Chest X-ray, PA view. Patient: 49 years old, sex F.
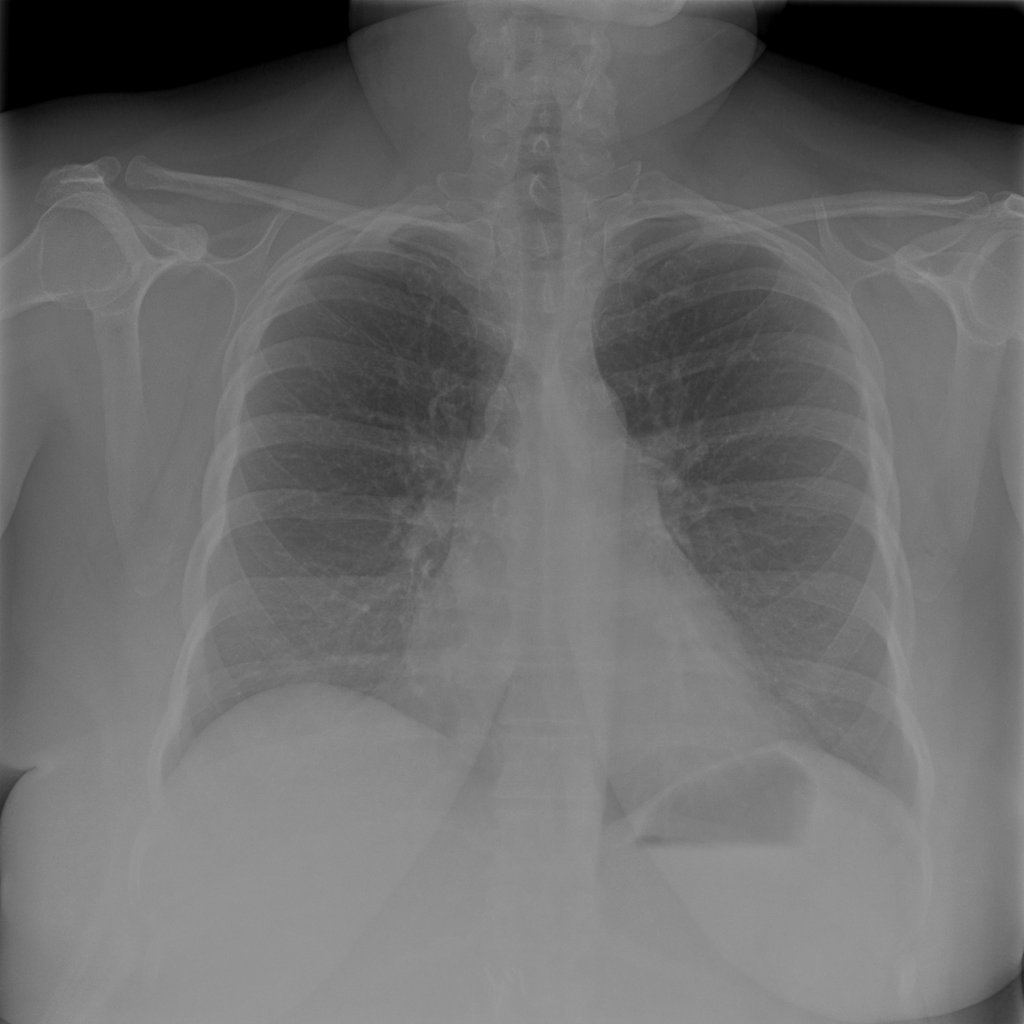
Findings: No Finding